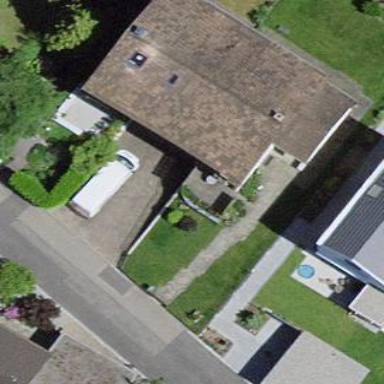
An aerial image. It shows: Semi-detached house.